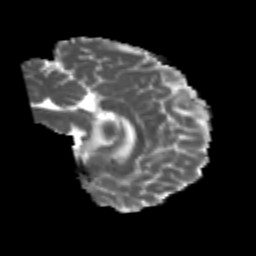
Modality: MD
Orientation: sagittal
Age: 23
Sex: male
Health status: healthy